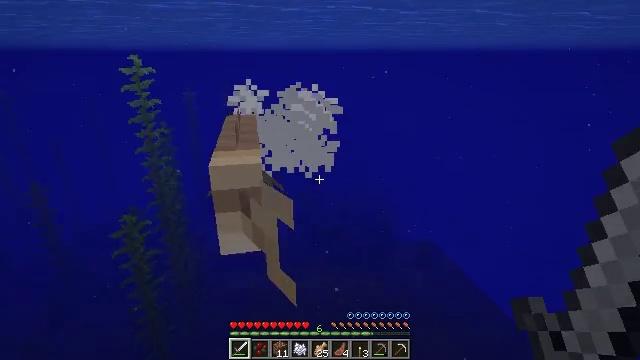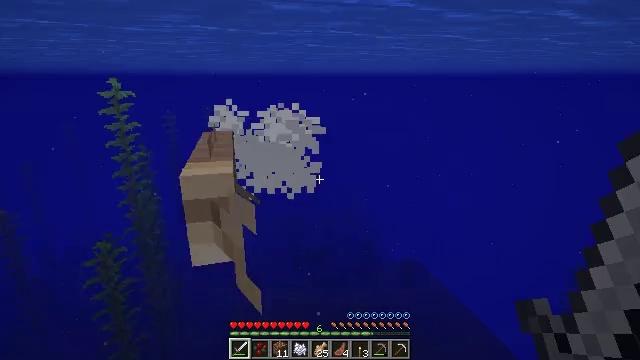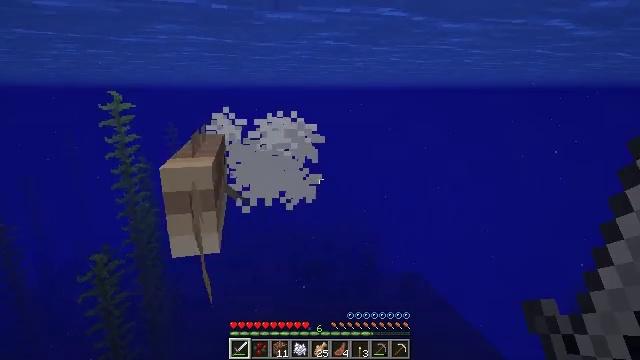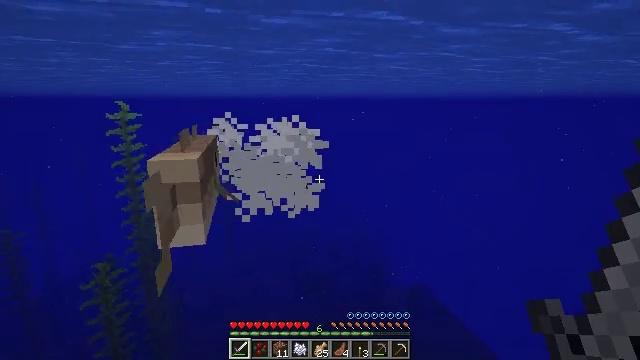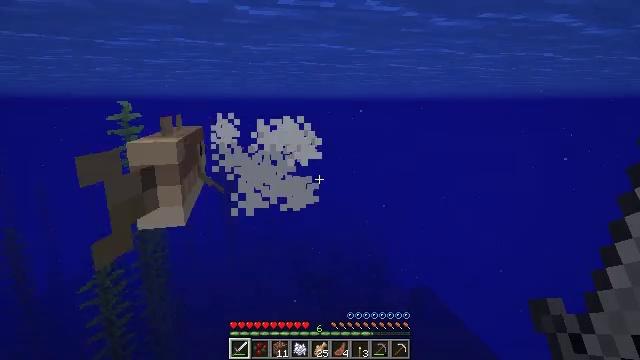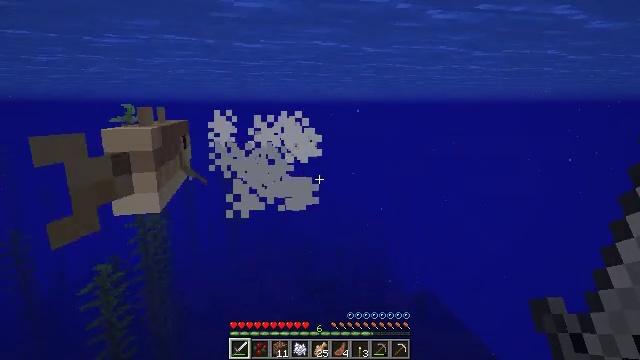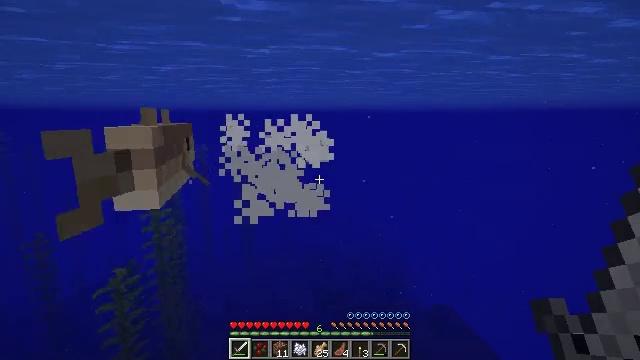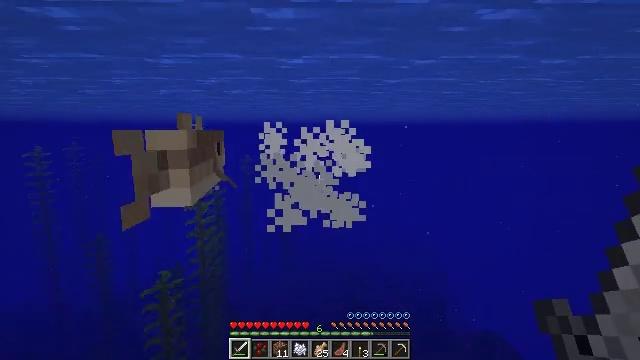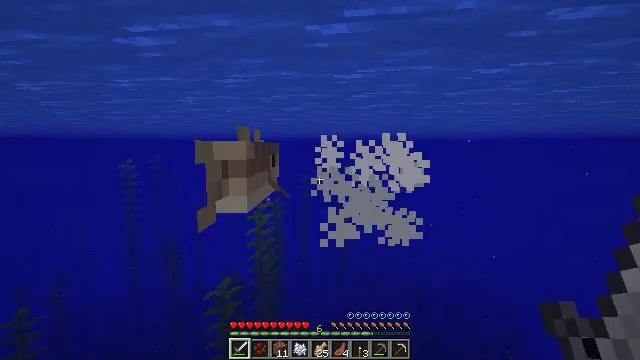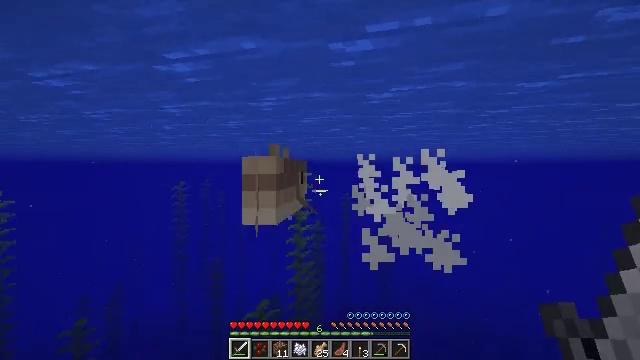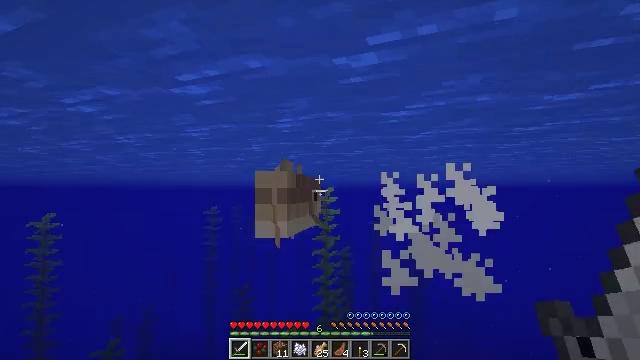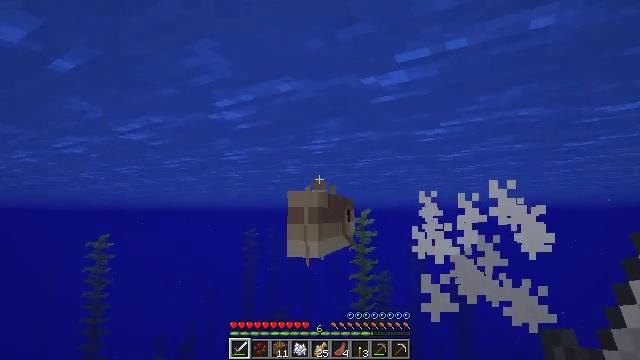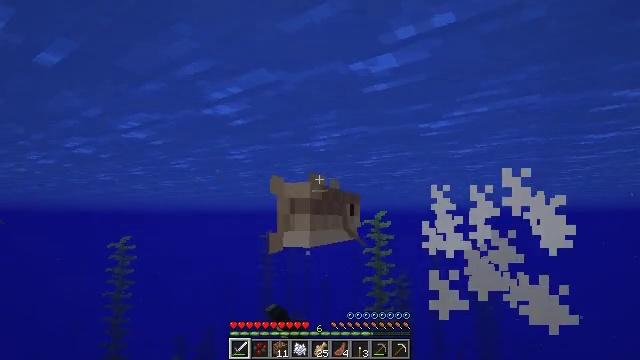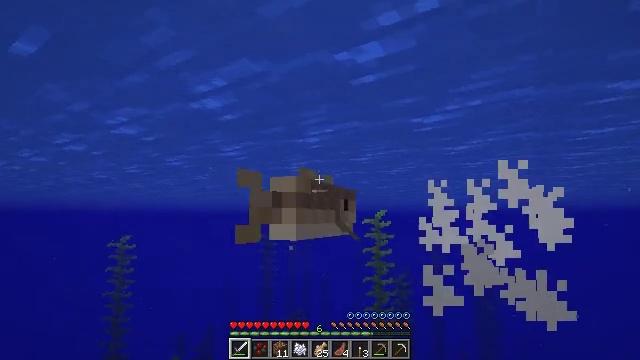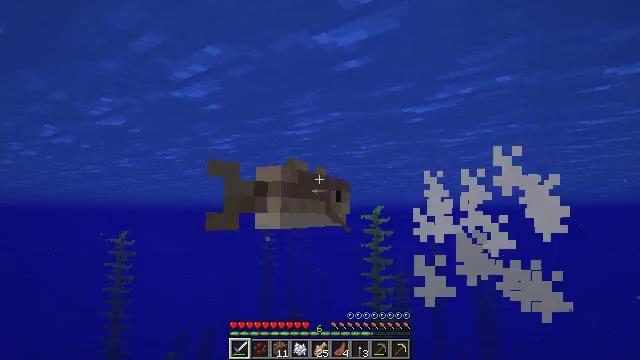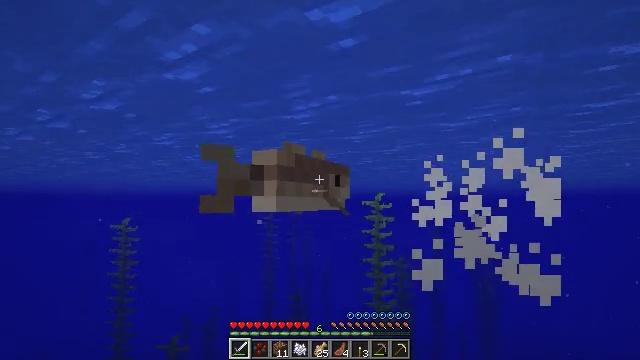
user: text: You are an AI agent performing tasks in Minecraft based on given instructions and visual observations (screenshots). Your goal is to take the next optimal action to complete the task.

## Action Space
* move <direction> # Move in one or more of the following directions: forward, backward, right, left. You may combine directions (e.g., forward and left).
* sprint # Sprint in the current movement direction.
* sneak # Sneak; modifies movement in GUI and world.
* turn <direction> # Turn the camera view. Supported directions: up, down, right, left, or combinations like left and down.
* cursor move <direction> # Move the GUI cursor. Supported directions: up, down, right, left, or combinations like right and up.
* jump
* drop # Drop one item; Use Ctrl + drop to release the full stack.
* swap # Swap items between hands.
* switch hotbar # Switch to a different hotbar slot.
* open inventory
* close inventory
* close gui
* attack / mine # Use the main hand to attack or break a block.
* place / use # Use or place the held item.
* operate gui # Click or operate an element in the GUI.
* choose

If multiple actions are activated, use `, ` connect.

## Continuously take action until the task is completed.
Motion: motion action
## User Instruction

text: Kill mobs in water.
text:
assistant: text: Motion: move forward and move right, turn right and up
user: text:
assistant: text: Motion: move forward and move right, turn up
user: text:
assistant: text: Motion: move forward and move right, turn left and up
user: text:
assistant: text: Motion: move forward and move right
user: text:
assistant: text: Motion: move forward and move right
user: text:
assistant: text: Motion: move forward and move right, turn left and up
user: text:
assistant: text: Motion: move forward and move right, turn left and up
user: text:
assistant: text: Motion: move forward and move right, turn left and up
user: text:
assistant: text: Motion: move forward and move right, turn left and up
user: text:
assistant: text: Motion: move forward and move right, turn left and up
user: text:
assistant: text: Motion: move forward and move right, turn left and up, attack / mine
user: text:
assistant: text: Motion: move forward and move right, turn left, attack / mine
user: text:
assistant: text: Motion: move forward and move right, attack / mine
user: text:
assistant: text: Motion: move forward and move right
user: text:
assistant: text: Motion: move forward and move right, turn down
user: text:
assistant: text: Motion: move forward and move right, turn down
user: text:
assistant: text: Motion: move forward and move right, turn left and down
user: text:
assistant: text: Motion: move forward and move right, turn left and down
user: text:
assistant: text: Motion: move forward and move right, turn left and down
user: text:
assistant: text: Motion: move forward and move right, turn left and down
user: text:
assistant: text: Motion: move forward and move right, turn left and down
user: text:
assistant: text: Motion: move forward and move right, turn left and down
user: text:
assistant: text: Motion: move forward and move right, turn left and down
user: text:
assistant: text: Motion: move forward and move right
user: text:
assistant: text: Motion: move right
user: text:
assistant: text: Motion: move right
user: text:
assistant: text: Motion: move right
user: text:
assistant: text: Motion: move right, turn left and down
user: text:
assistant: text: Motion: move right, turn left and down
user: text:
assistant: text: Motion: move back and move right, turn left and down